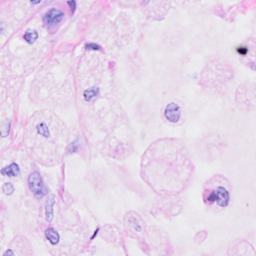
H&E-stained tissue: Breast